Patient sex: M
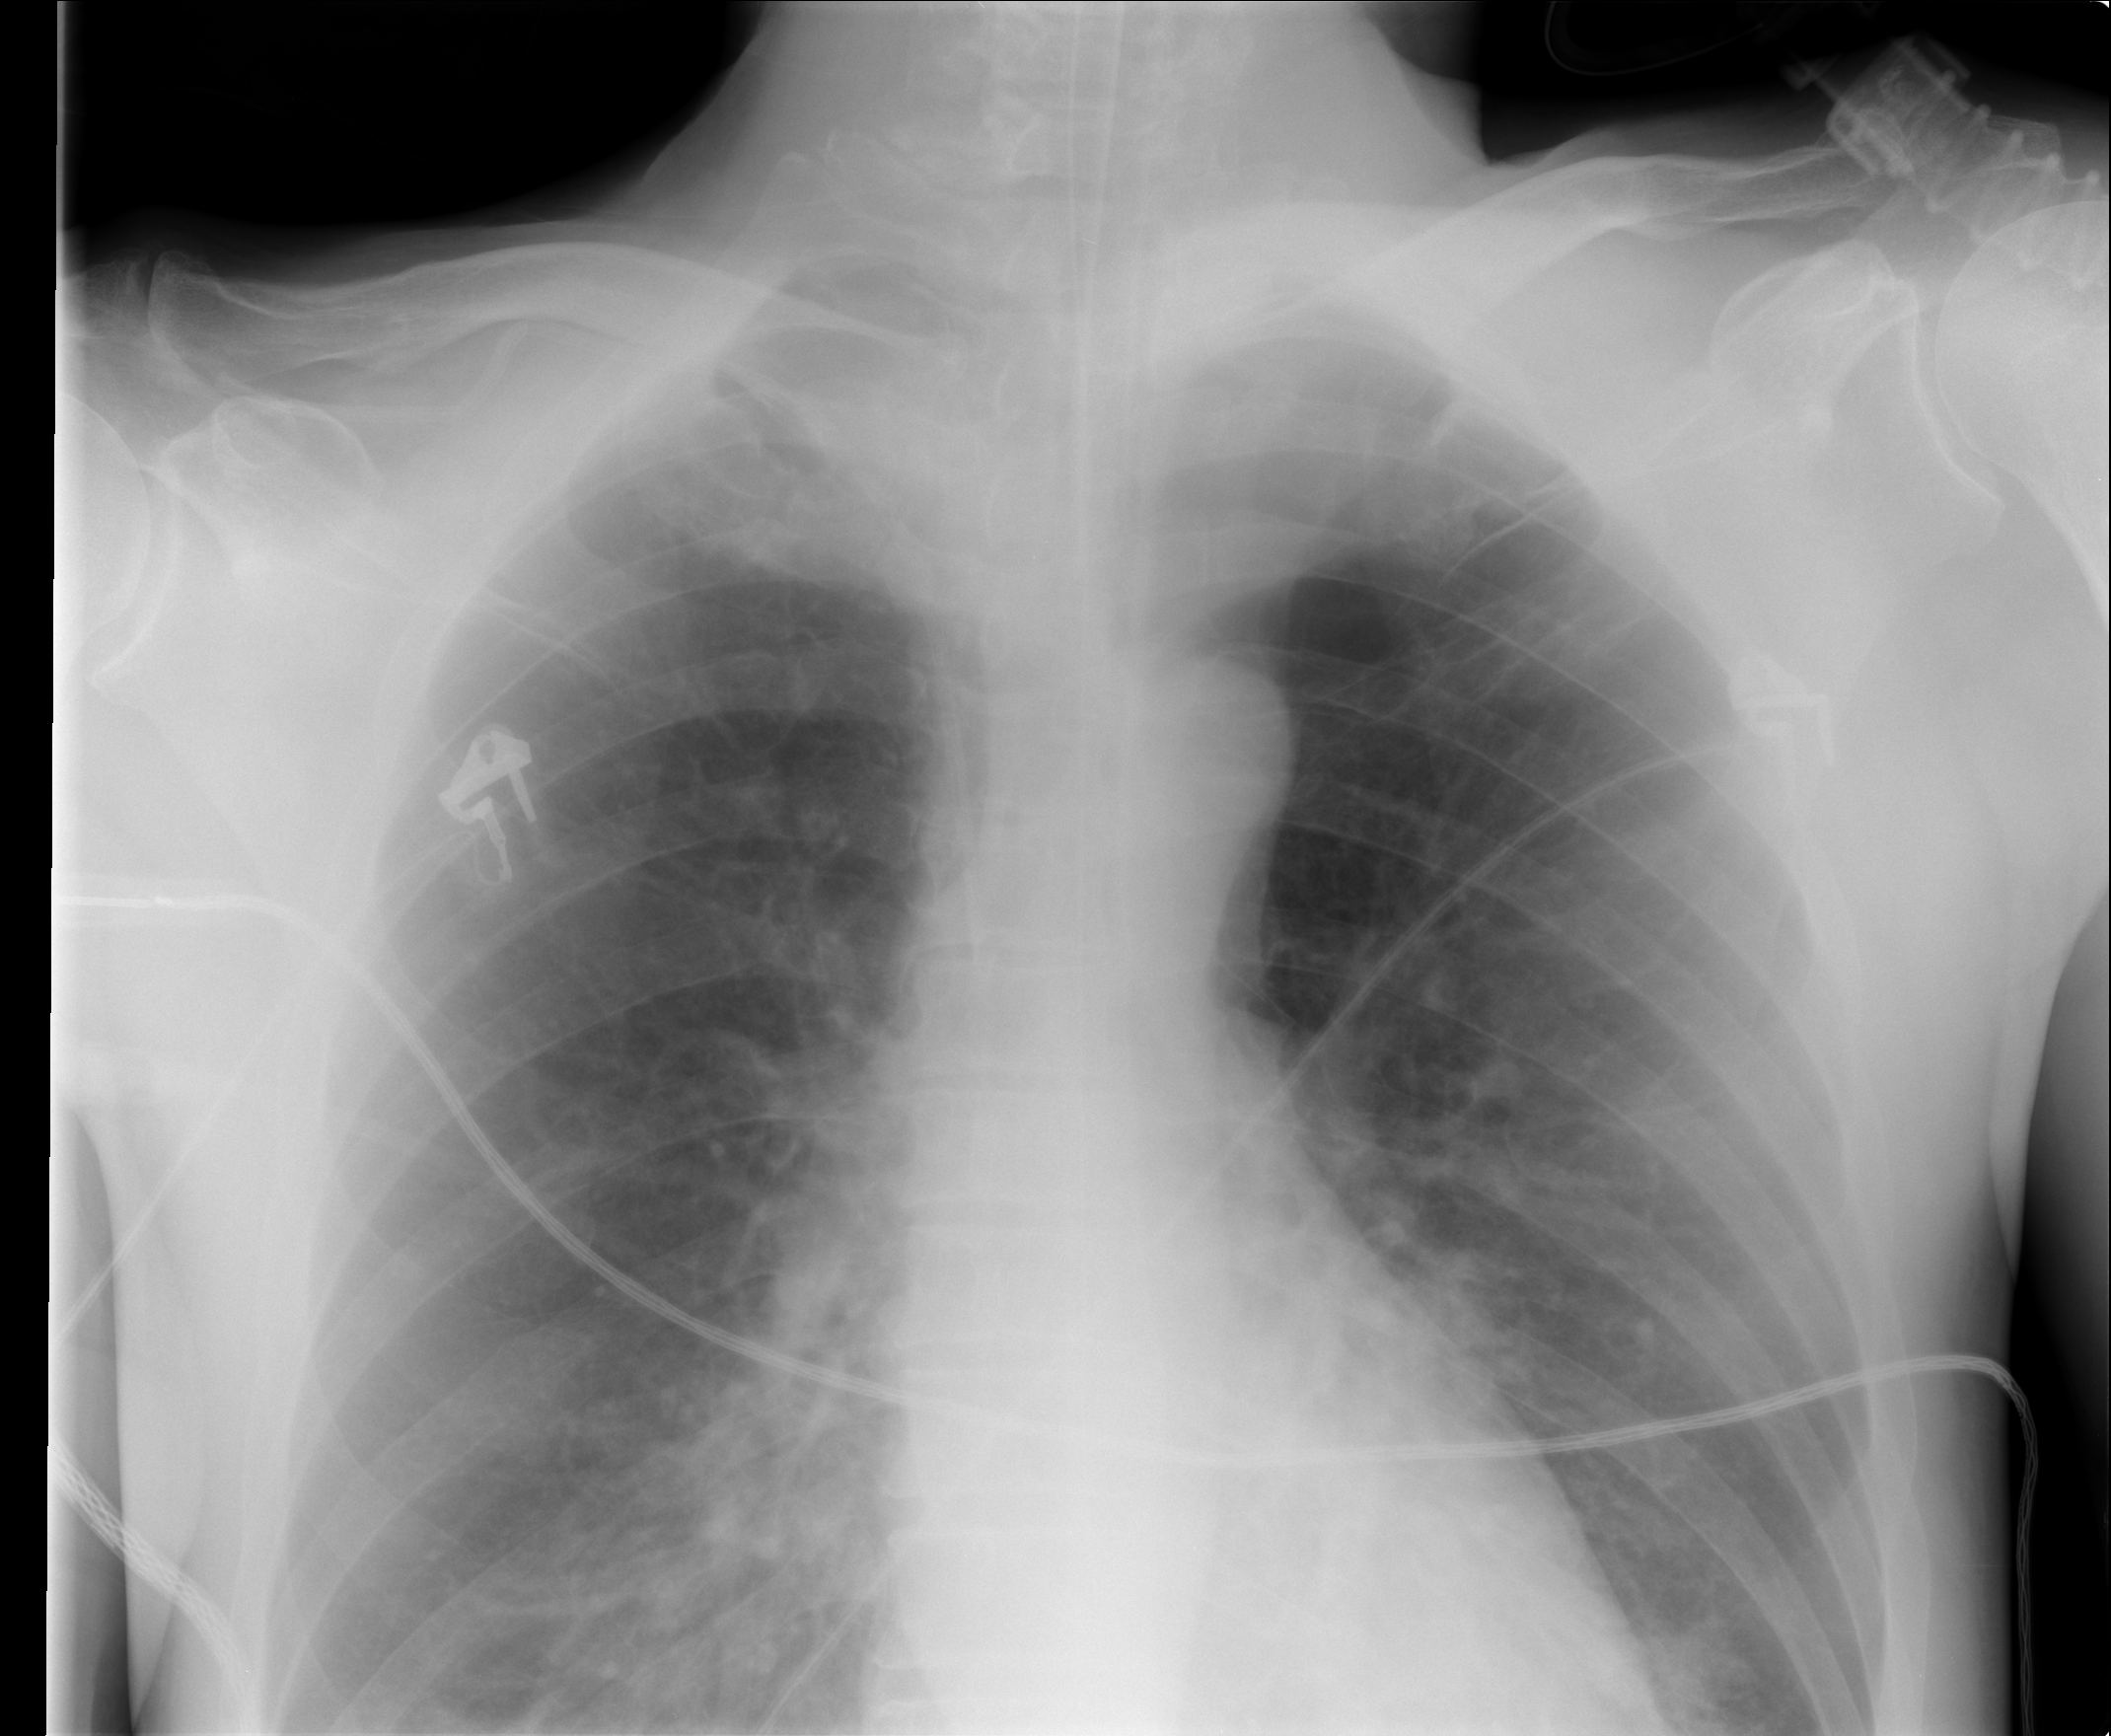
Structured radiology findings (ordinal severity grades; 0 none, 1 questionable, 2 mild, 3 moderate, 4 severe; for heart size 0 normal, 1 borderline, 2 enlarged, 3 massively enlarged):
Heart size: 0
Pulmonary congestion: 3
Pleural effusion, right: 0
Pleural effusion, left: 0
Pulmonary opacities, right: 0
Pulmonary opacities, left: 0
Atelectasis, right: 0
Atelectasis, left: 0